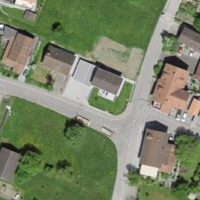
EUNIS habitat code: 55
Species observed at this site:
Clematis vitalba